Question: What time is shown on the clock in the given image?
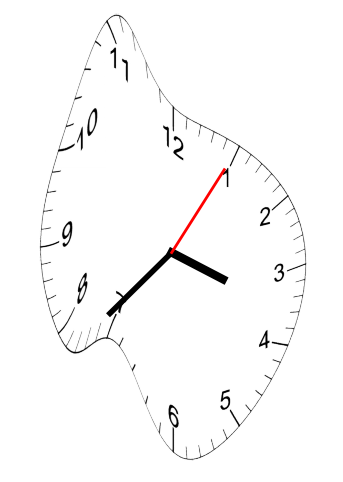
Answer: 03:37:05